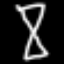
Label: hourglass